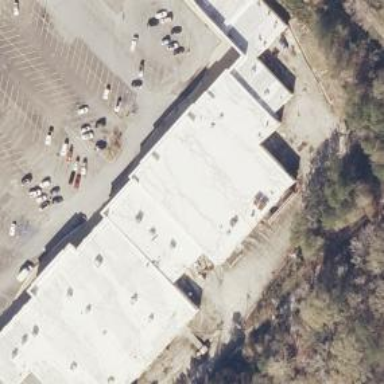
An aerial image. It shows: Retail building.